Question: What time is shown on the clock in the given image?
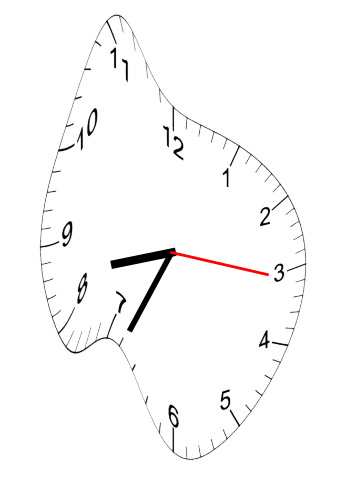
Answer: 08:34:16